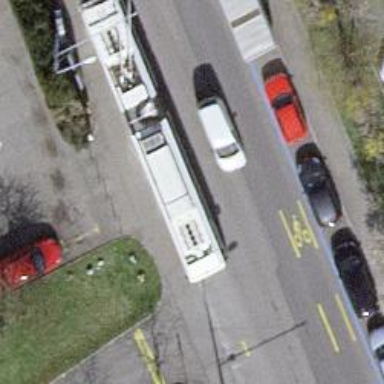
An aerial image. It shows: Tertiary road with cycle lane and trolley wires.